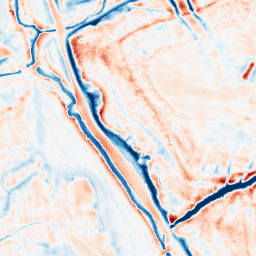
Category: edge_preserving
Decomposition family: bilateral
Decomposition parameters: d: 21
sigma_color: 50
sigma_space: 150
Upsampling method: sinc_hamming
Upsampling parameters: scale: 8
kernel_size: 16
Upsampling scale: 8